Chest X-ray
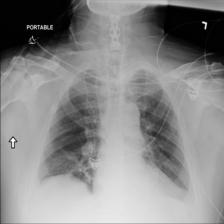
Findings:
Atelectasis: positive
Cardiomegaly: negative
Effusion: negative
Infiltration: positive
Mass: negative
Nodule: negative
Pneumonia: negative
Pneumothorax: negative
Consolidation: negative
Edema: negative
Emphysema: negative
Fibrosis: negative
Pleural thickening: negative
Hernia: negative